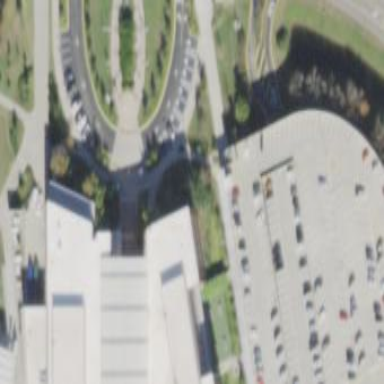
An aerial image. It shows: Multi-storey parking building.